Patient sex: M
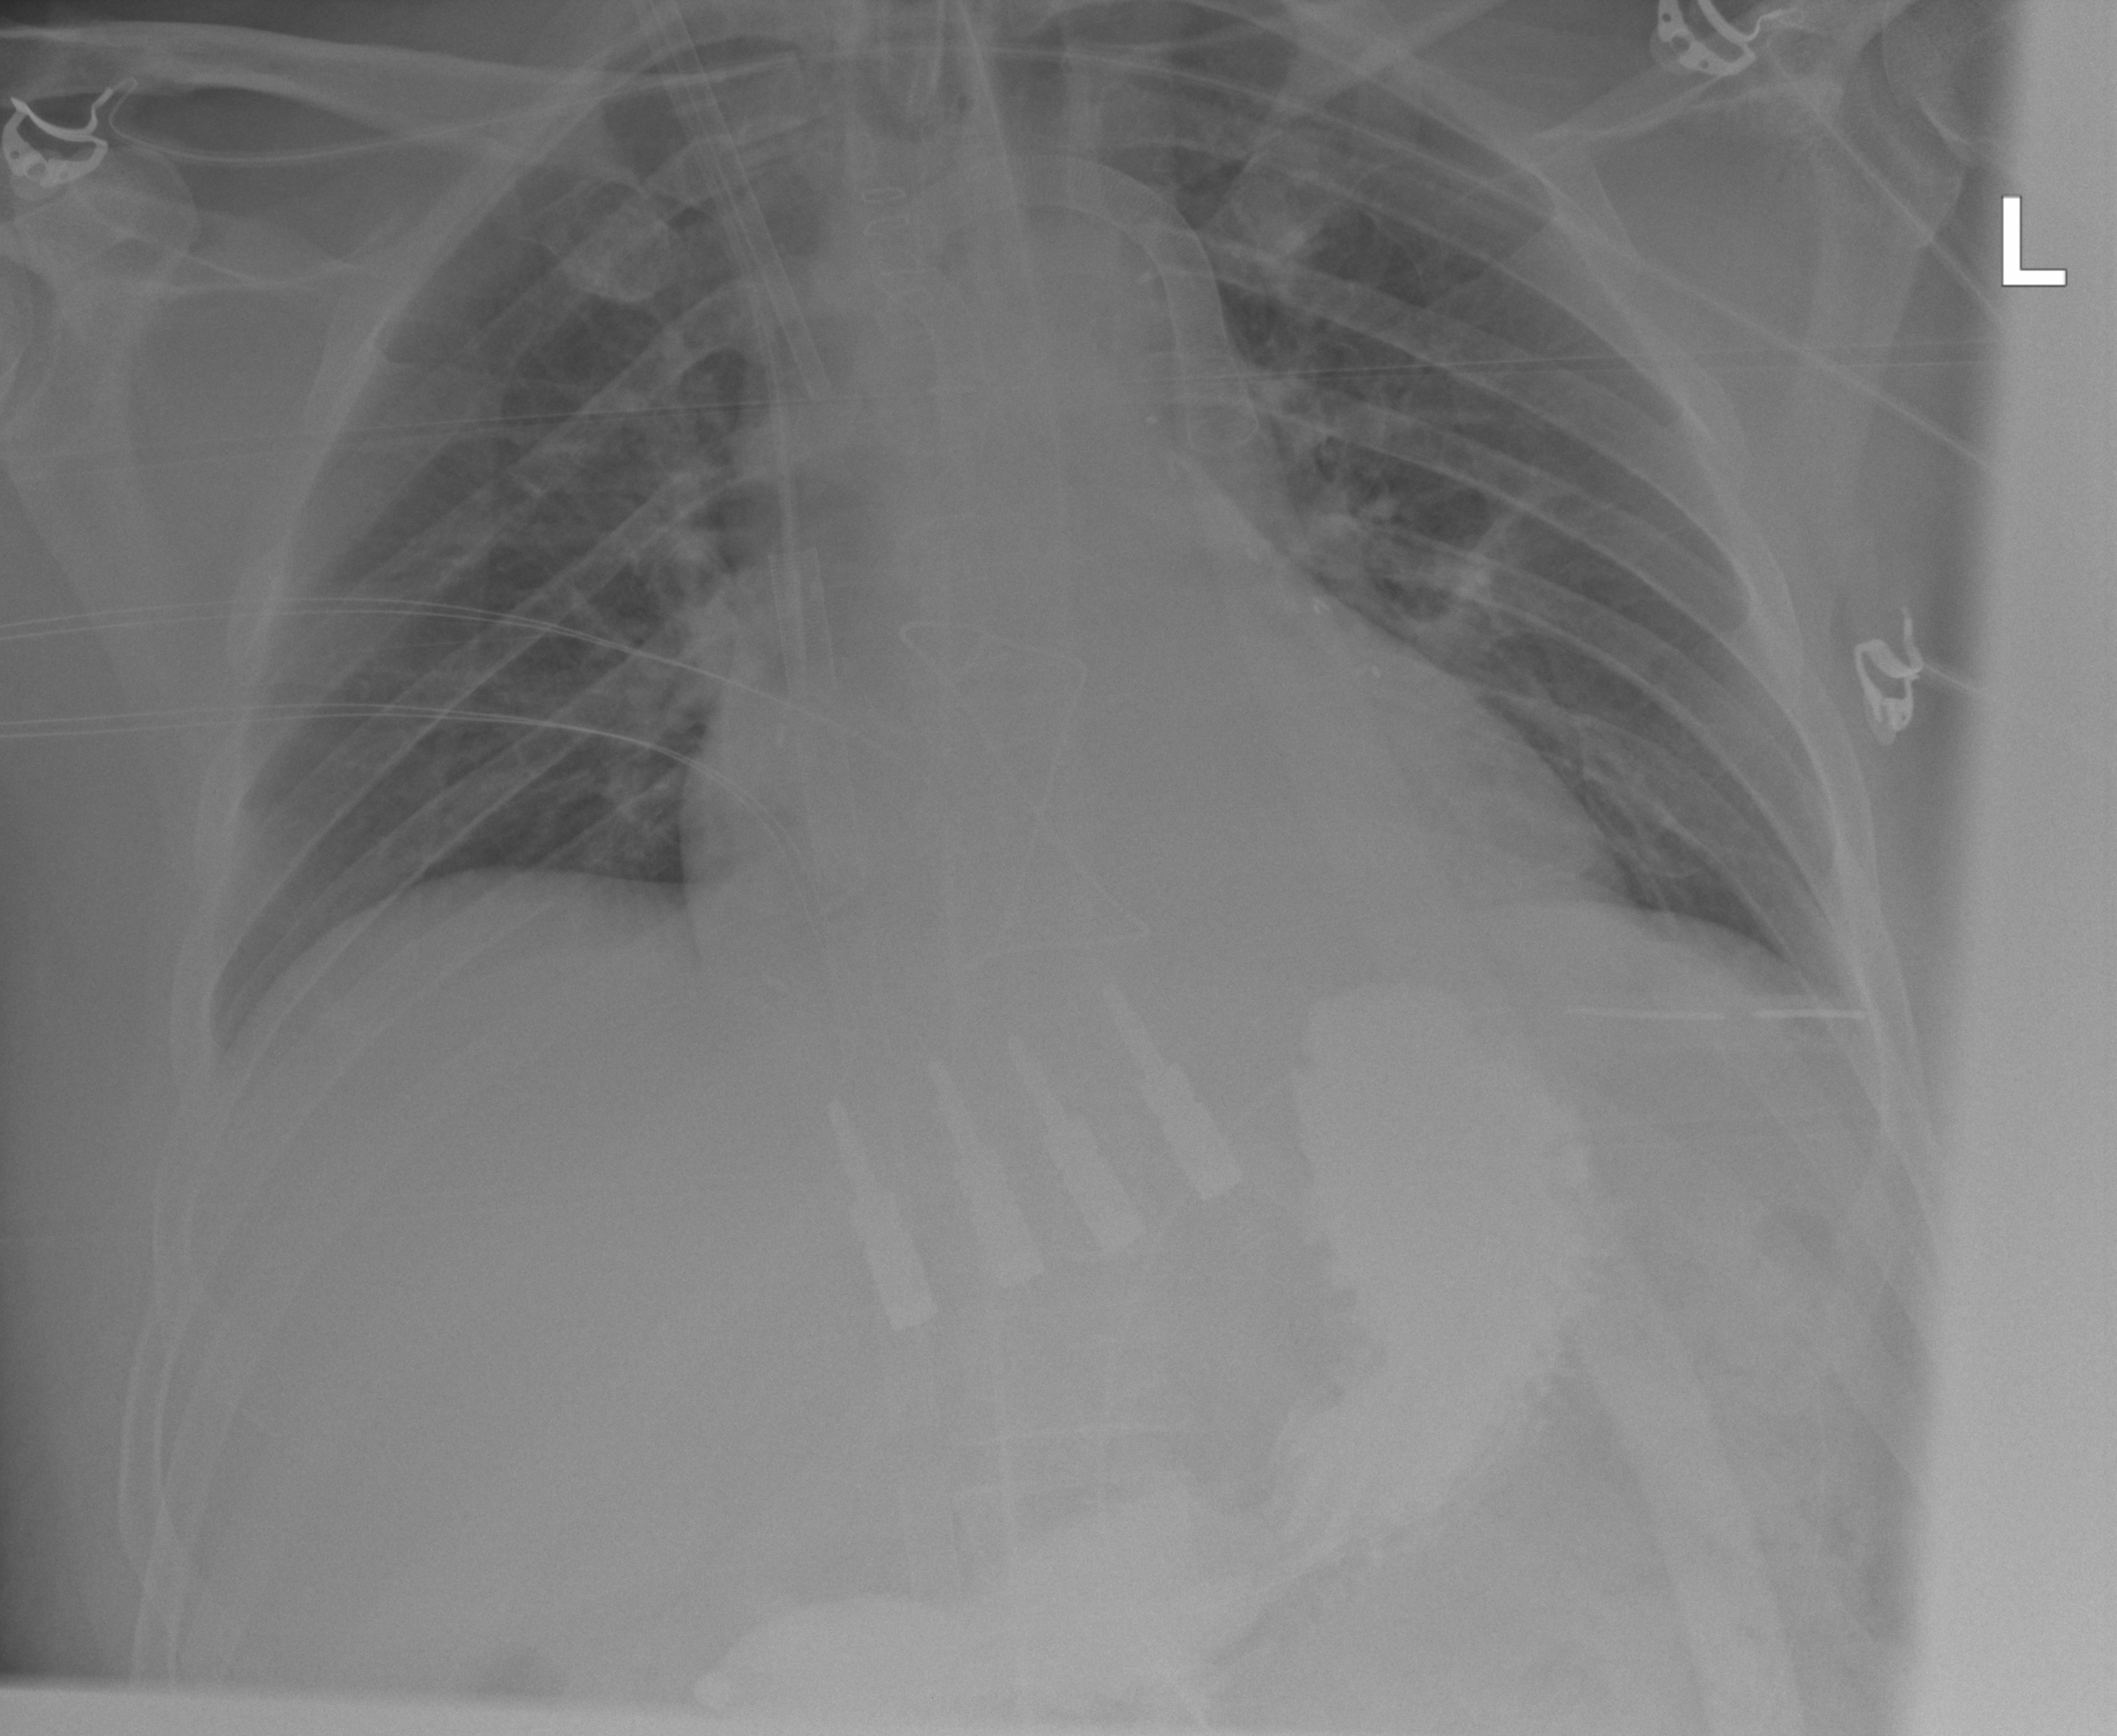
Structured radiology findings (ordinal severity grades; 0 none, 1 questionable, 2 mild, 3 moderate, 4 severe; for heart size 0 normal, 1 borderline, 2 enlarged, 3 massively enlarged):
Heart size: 1
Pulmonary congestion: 0
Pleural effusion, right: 0
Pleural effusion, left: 0
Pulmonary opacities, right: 0
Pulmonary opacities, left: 0
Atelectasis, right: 0
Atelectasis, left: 2